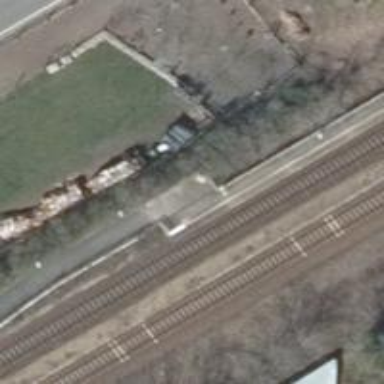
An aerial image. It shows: Stop position for public transport on the railway.